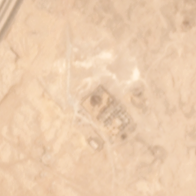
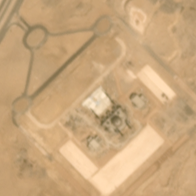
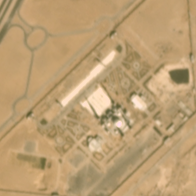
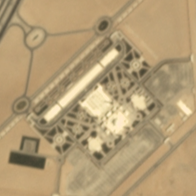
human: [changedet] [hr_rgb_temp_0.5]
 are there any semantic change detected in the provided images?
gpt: some roads appeared on the bareland and some buildings are constructed .

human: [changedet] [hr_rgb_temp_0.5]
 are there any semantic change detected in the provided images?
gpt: roads and houses were built to replace the original ground .

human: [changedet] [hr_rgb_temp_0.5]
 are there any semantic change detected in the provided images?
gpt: many roads and some buildings replaced the original bareland .

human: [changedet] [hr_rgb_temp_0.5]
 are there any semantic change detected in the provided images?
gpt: concrete roads have been built on bareland .

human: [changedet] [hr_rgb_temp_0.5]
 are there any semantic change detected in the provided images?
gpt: many roads and some buildings replaced the original bareland at the middle of the scene .